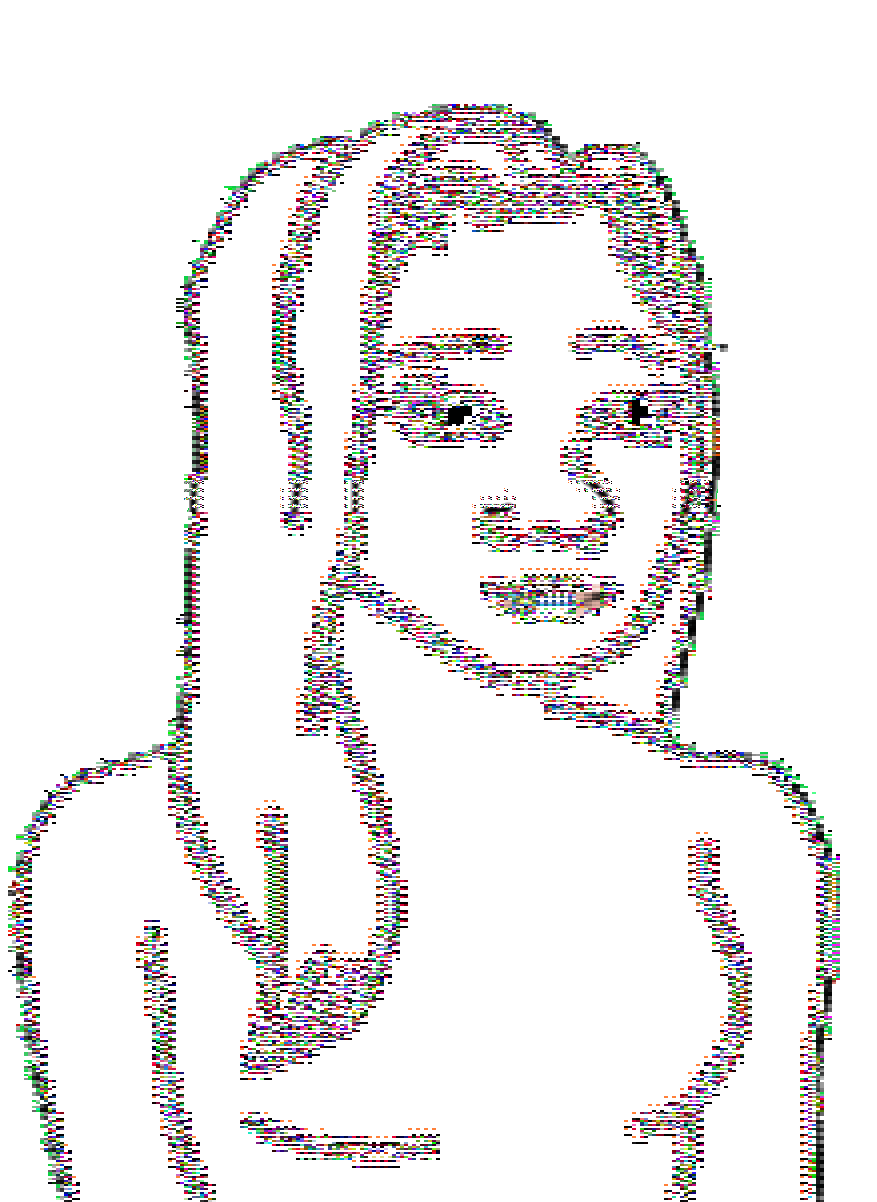
Label: 5_Trad_Wife